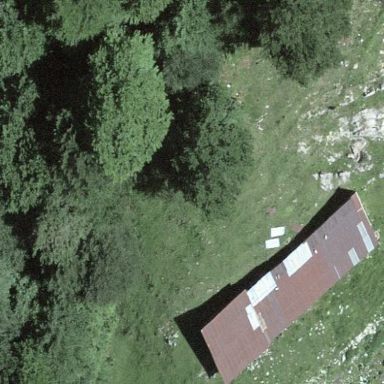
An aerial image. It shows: Shelter with roof.